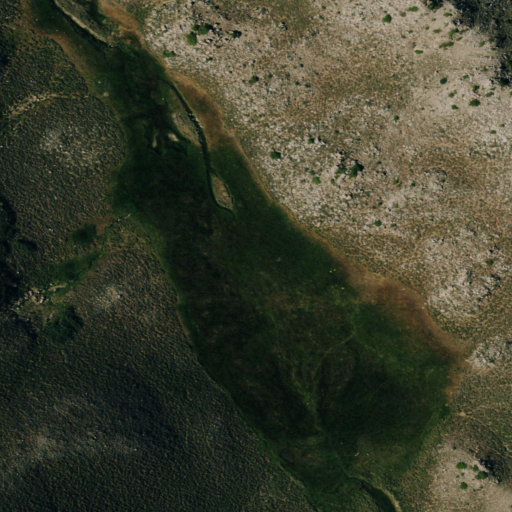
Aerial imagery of plain(s) in Nevada named Skull Meadow containing shrub, mixed forest, woody wetlands, and evergreen forest